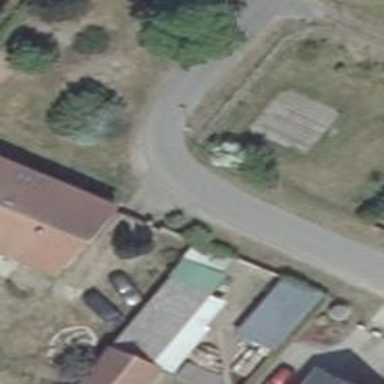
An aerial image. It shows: Smooth asphalt road in residential area.